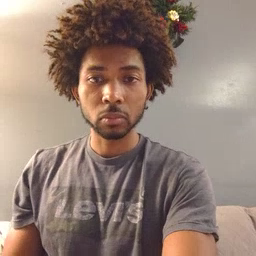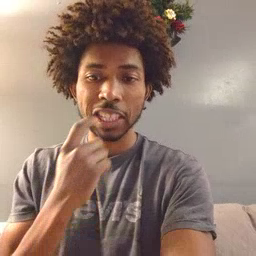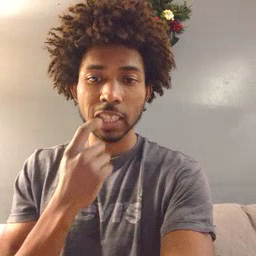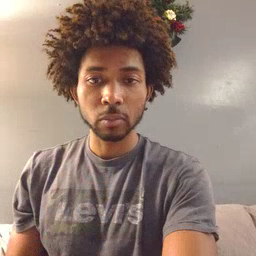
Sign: tooth